Field crop: maize
Growth stage: 1
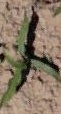
Species: maize